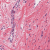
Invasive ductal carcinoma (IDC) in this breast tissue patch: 0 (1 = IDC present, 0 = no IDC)